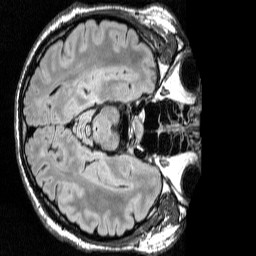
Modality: FLAIR
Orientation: axial
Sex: male
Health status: ill
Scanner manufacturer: siemens
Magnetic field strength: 3 T
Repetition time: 7 s
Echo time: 0.372 s